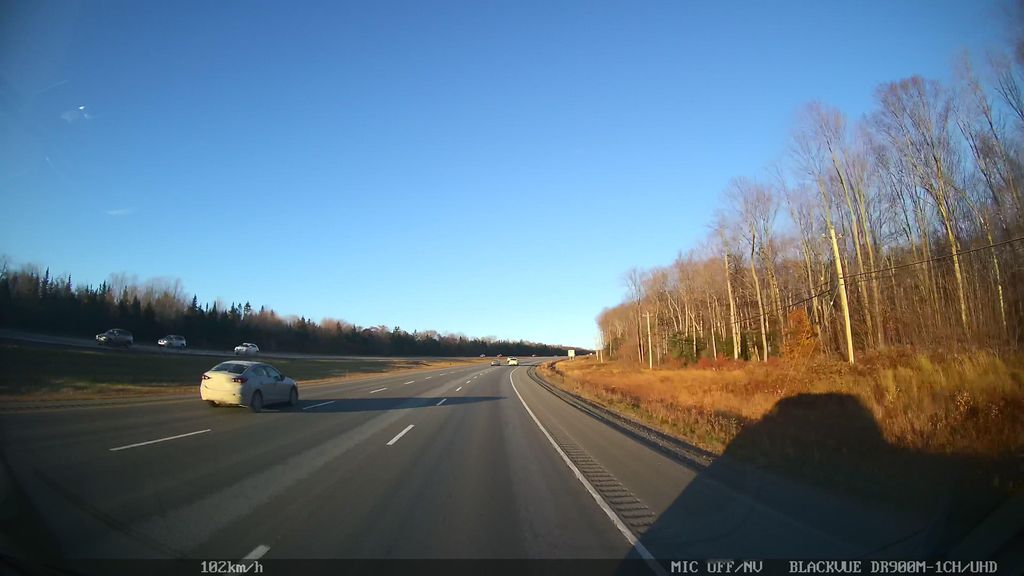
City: halifax